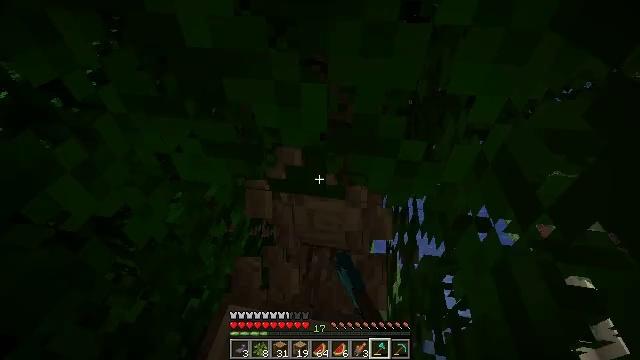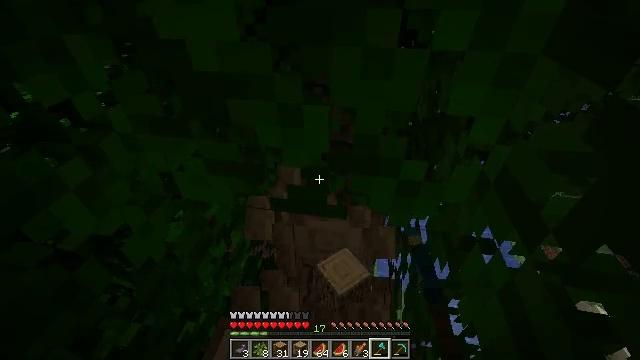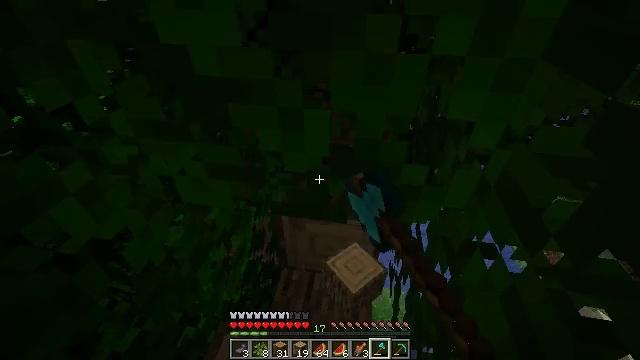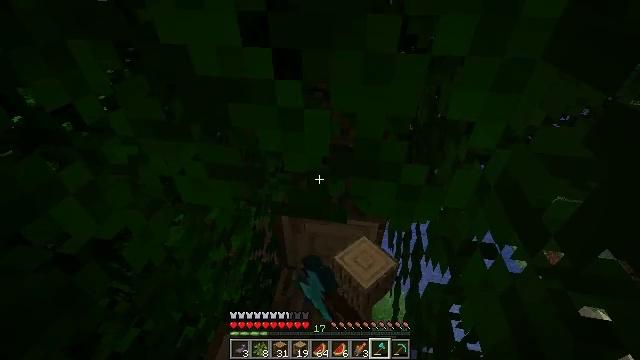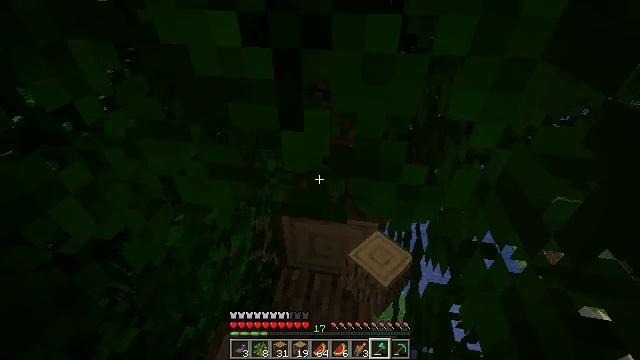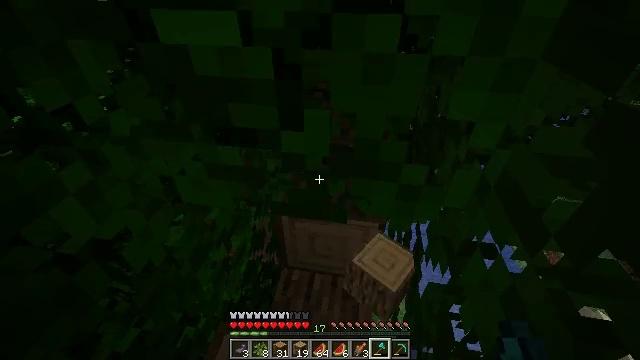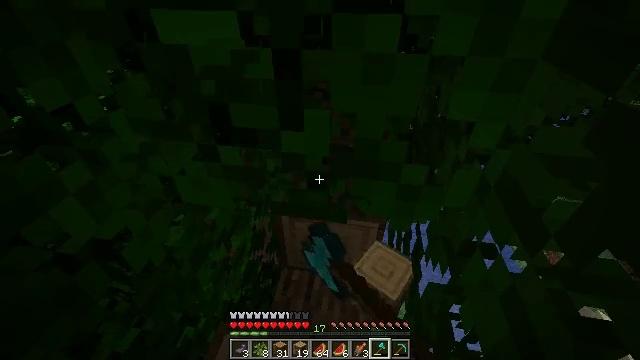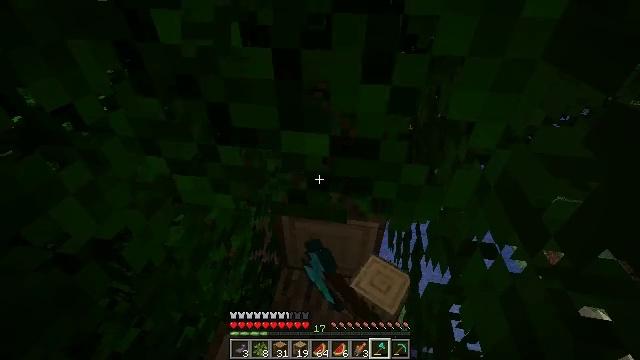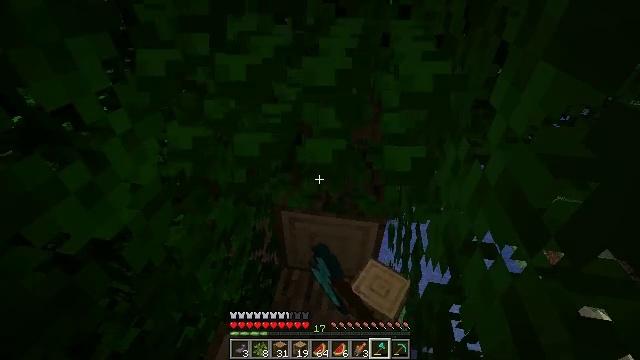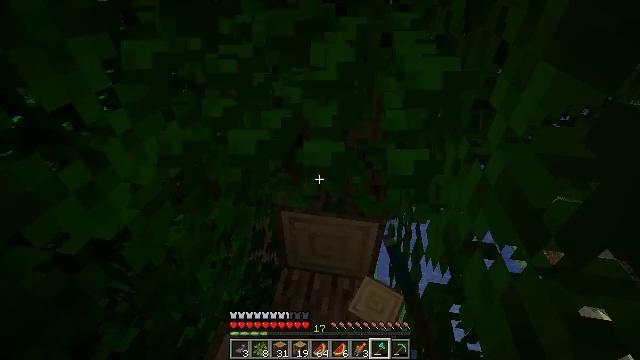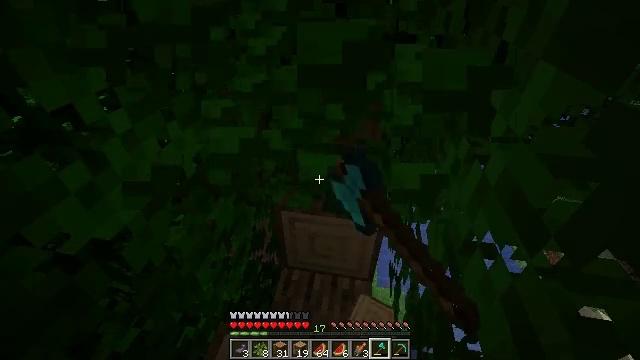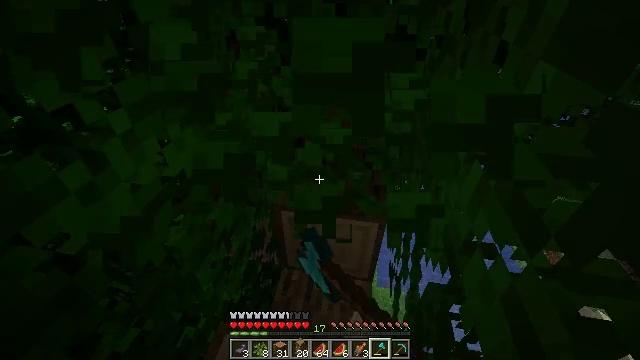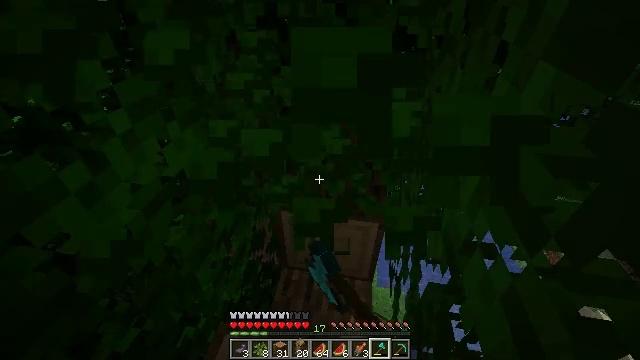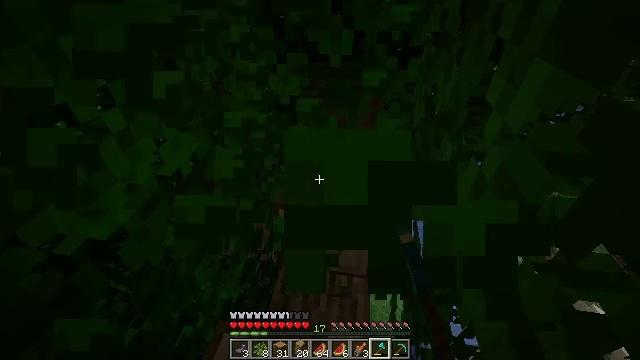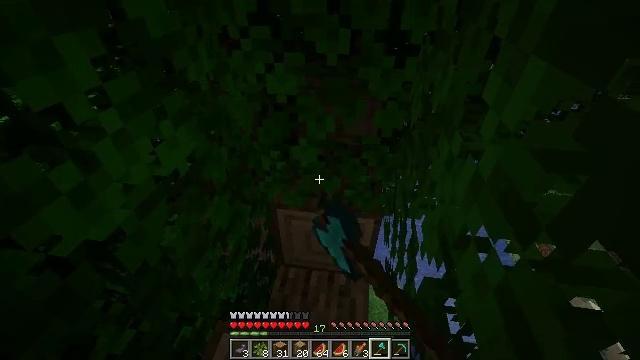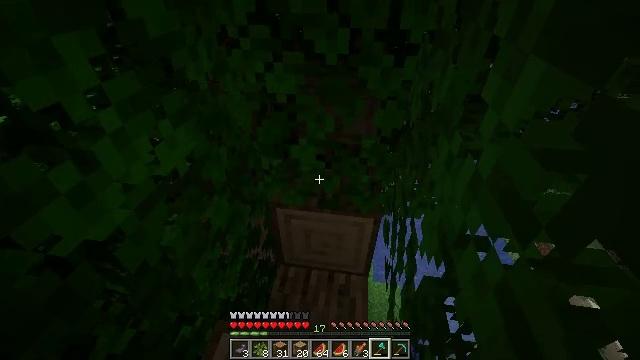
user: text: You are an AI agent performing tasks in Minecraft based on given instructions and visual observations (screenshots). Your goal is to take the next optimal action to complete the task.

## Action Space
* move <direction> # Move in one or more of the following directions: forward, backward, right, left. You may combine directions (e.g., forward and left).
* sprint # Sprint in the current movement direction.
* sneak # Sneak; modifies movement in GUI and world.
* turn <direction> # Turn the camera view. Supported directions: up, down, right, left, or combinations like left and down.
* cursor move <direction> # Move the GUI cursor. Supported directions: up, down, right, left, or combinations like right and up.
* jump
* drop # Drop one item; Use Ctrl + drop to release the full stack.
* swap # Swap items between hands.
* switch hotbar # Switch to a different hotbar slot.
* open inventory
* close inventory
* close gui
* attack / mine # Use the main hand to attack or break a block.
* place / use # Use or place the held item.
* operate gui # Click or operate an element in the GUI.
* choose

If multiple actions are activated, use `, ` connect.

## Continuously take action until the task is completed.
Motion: motion action
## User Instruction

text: Gather oak leaves by attacking.
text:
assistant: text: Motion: turn up, attack / mine
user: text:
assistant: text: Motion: attack / mine
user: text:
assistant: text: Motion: attack / mine
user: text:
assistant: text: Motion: attack / mine
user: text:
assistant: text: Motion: attack / mine
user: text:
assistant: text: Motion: attack / mine
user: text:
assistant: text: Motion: attack / mine
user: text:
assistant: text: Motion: attack / mine
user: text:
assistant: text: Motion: attack / mine
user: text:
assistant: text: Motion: attack / mine
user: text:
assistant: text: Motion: attack / mine
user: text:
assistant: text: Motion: attack / mine
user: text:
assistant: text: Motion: attack / mine
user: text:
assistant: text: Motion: attack / mine
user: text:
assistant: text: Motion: attack / mine
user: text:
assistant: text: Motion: attack / mine
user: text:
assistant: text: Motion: attack / mine
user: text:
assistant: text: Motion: attack / mine
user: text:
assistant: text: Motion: attack / mine
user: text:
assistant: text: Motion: turn down, attack / mine
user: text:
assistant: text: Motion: attack / mine
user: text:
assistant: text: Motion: attack / mine
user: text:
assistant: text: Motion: attack / mine
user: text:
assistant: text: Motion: attack / mine
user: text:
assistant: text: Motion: attack / mine